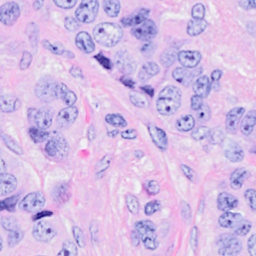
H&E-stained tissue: Breast